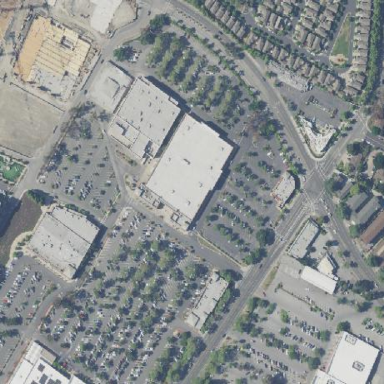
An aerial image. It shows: Retail building housing department store.